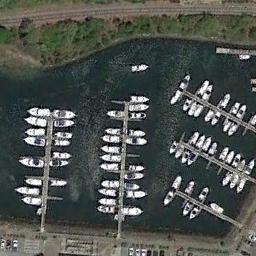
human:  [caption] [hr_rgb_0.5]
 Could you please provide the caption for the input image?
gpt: The harbor with lots of neatly docked white boats is surrounded by some green plants and the color of the waters is green .

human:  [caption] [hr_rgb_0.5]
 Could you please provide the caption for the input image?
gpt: There are many ships of different shapes and sizes in the harbor .

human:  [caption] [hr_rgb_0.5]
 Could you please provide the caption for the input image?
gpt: There are ships in the harbor, And there are ships moving .

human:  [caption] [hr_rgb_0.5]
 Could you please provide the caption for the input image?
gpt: Many yachts moored neatly on the sea next to the harbor next to the road and the forest, Leaving a lot of space .

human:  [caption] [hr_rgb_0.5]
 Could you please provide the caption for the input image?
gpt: There are many yachts at the harbor with some trees around .